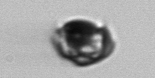
Label: Proterythropsis